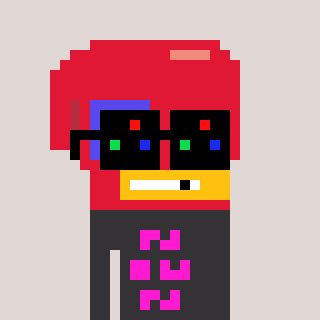
a pixel art character with square black sunglasses, a boxing glove-shaped head and a grayscale-colored body on a warm background